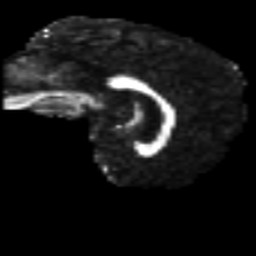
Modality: FA
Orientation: sagittal
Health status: ill
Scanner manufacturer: philips
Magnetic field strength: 3 T
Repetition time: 9 s
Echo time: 0.127 s